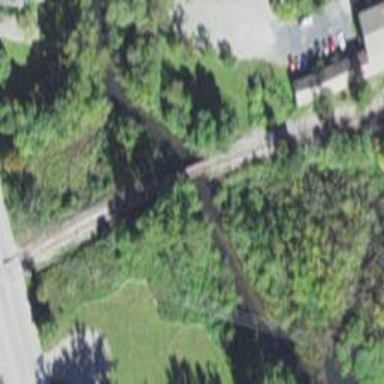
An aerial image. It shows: Railway bridge.